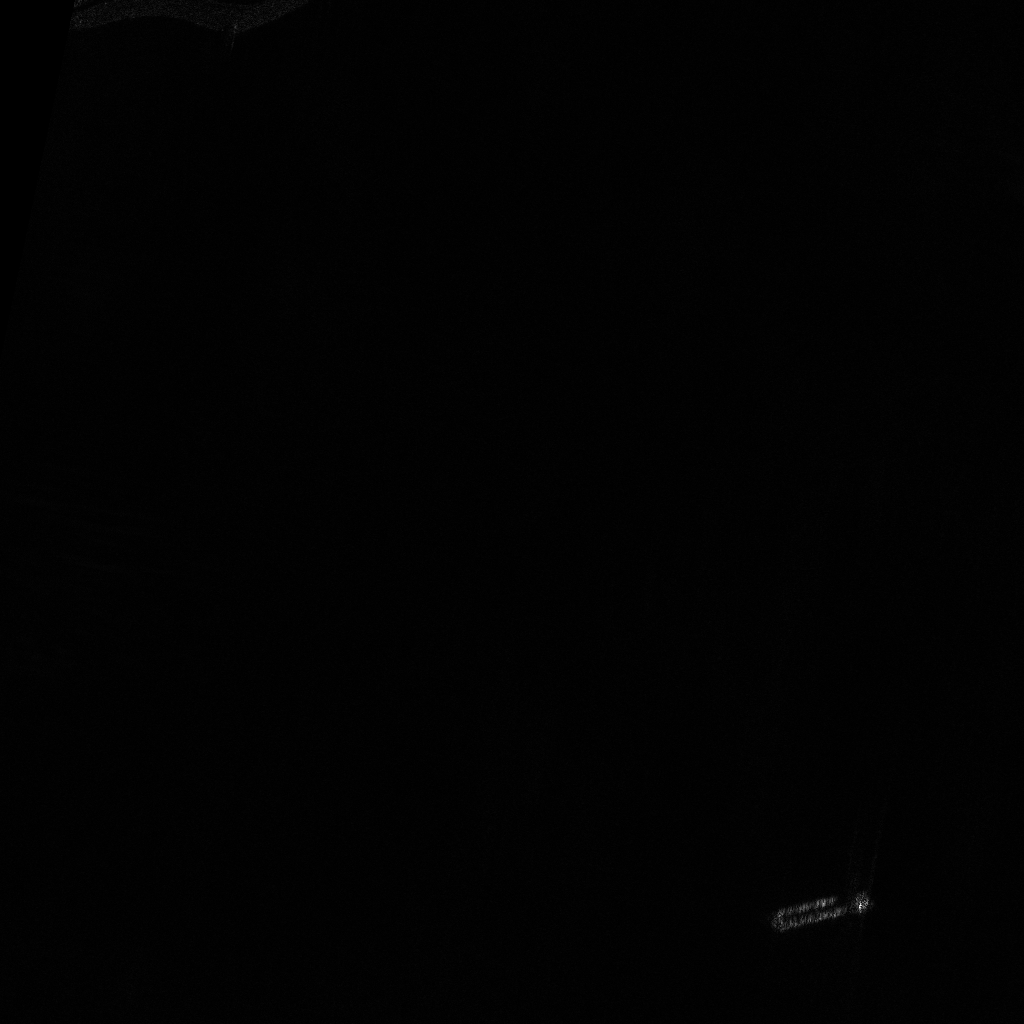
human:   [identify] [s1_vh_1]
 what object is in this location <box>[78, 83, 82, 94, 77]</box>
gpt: <ref>1 large dredger at the bottom right</ref>